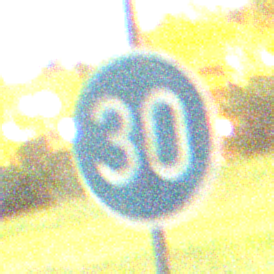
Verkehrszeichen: VorgeschriebeneMindestgeschwindigkeit
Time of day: Night
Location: Outdoor (Nature)
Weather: Clear
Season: NotSpecified
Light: Natural